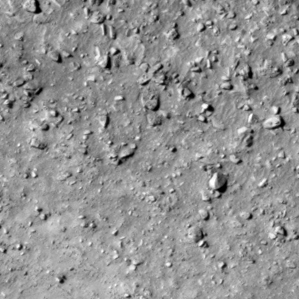
Label: non_frost